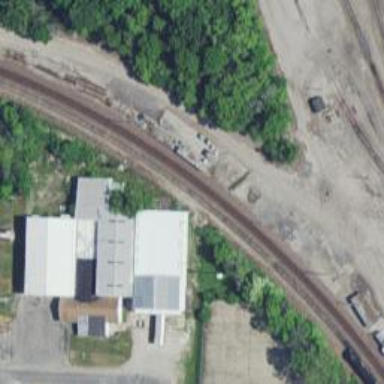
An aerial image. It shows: Railway siding with rails.